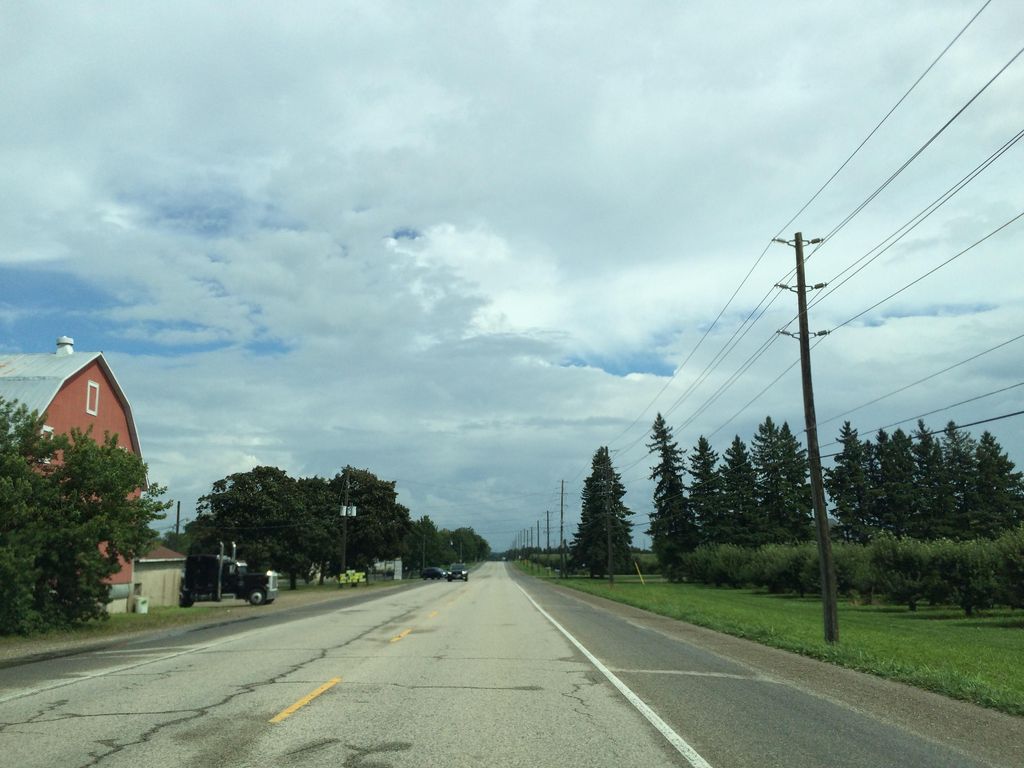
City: kitchener-waterloo